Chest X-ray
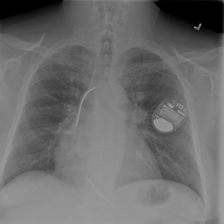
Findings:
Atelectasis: negative
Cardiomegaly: negative
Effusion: negative
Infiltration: negative
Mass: negative
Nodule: negative
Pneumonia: negative
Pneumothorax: negative
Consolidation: negative
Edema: negative
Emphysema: negative
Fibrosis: negative
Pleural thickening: negative
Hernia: negative